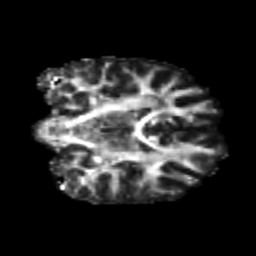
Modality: FA
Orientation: coronal
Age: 23
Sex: female
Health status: healthy
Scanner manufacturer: philips
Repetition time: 7.387 s
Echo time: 0.08599 s